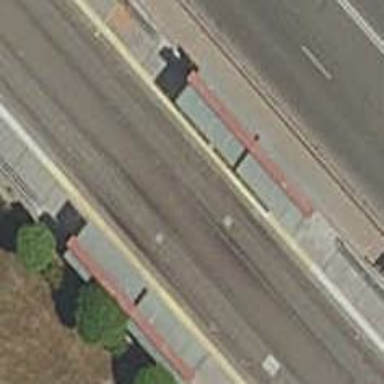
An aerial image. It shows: Light rail stop position on the railway.